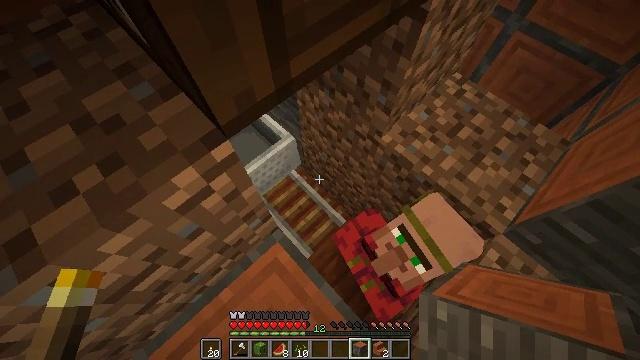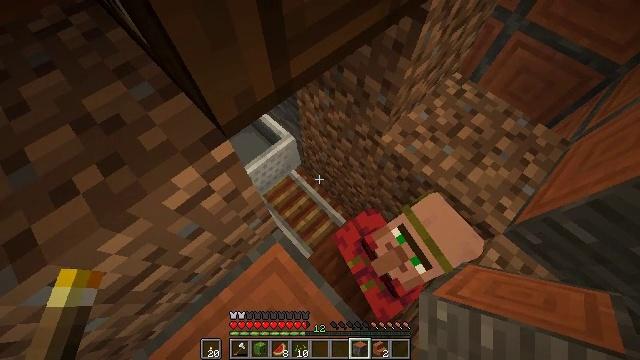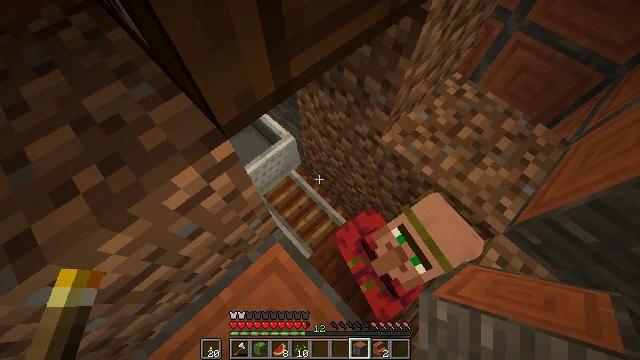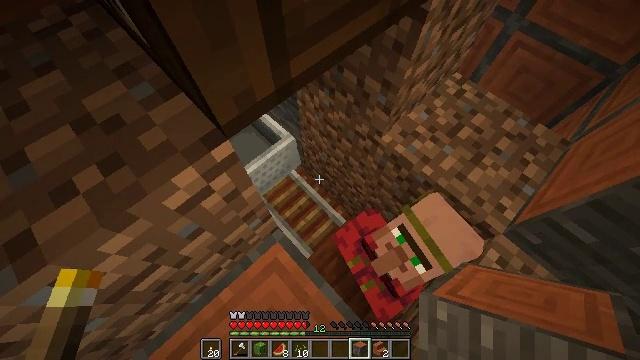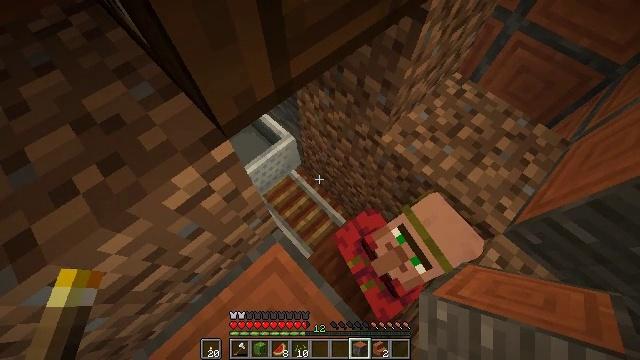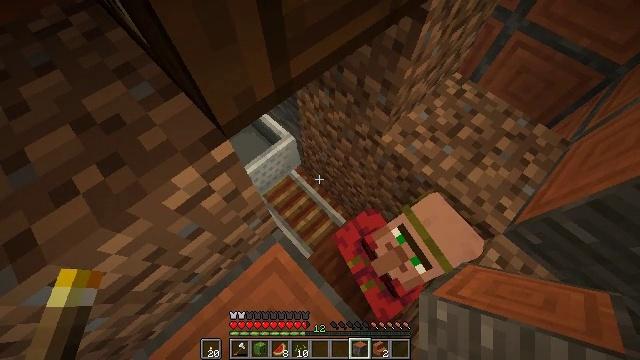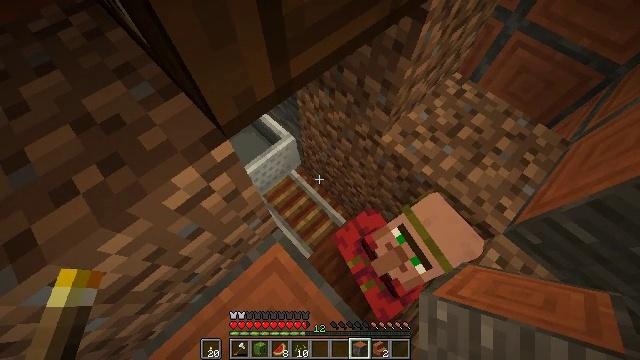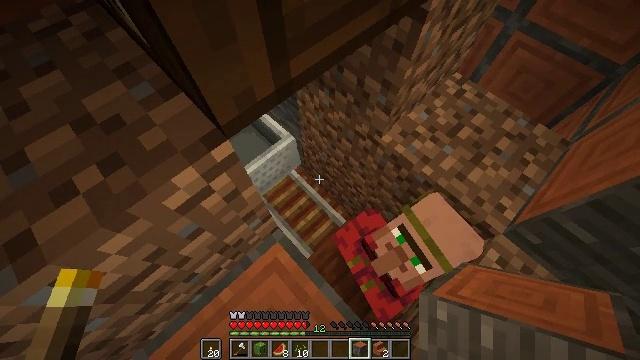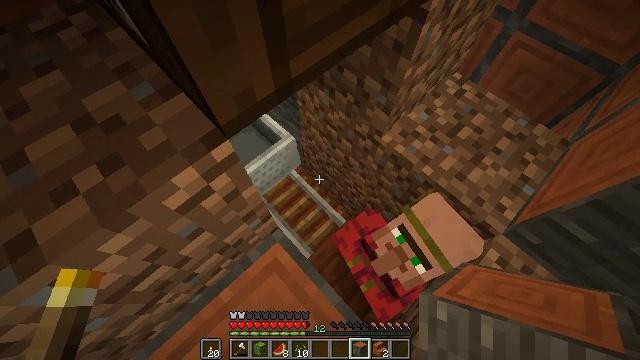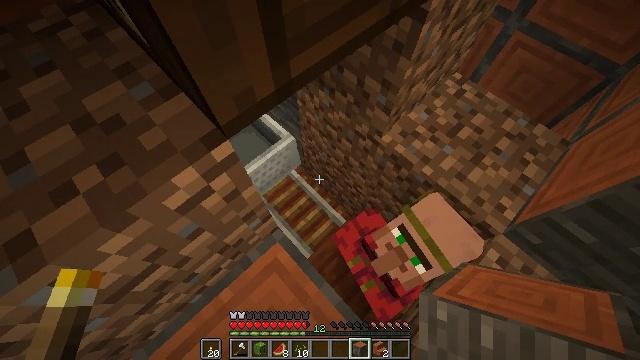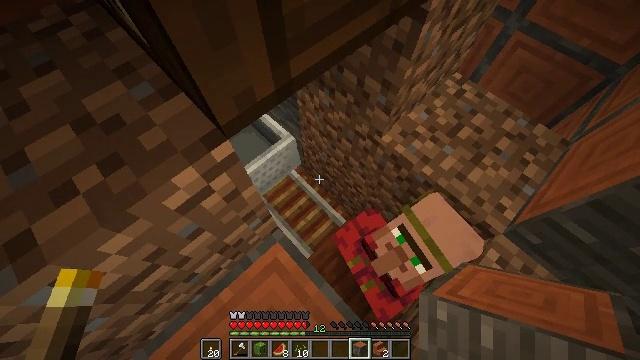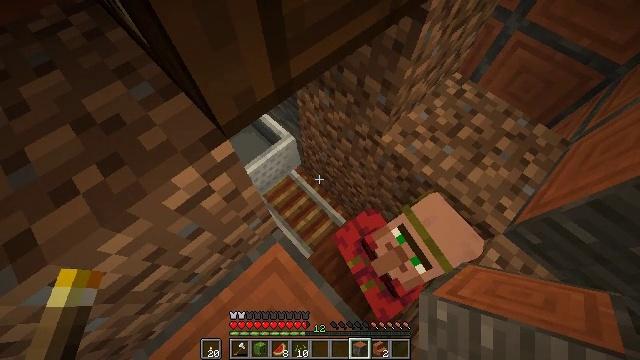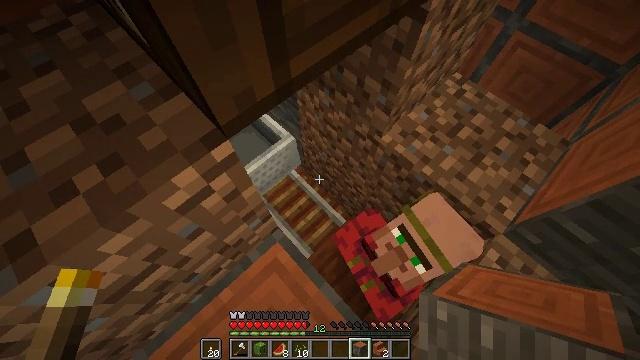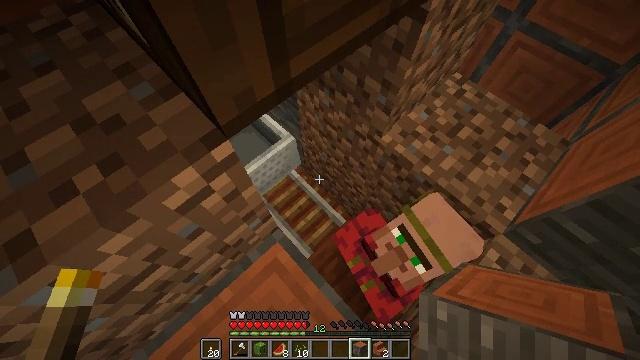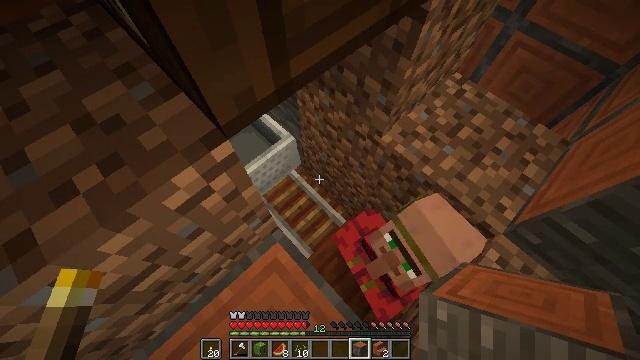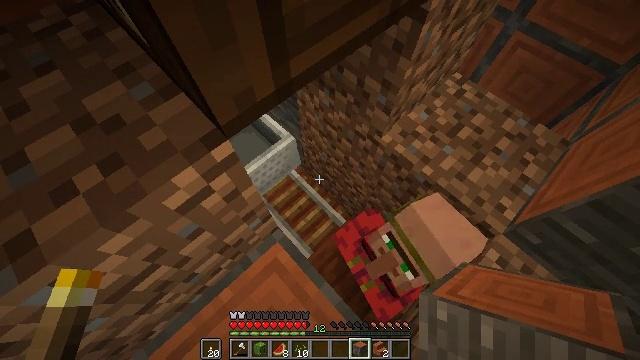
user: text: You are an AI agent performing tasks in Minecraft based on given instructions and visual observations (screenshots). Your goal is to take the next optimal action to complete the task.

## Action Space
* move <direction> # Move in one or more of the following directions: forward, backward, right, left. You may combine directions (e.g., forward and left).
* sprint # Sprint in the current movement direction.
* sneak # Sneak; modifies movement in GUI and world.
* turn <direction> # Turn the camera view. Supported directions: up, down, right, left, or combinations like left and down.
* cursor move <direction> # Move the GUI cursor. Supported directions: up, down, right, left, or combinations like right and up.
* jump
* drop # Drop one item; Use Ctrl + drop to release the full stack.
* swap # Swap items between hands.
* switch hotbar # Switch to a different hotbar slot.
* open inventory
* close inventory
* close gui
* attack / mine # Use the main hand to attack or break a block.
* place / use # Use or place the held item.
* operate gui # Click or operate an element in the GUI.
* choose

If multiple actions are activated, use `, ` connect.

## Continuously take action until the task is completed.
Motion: motion action
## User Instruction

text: Break the cartography table.
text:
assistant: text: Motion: no_op
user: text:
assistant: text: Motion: no_op
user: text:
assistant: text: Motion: no_op
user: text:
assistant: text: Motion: no_op
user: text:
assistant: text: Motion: no_op
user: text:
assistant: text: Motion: no_op
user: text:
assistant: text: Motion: no_op
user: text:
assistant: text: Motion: no_op
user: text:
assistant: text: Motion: no_op
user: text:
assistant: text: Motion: no_op
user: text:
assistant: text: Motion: no_op
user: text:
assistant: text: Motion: no_op
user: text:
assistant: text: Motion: no_op
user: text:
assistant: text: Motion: no_op
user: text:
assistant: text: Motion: no_op
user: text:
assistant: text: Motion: no_op
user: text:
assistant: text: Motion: no_op
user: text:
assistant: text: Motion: no_op
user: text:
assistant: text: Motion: no_op
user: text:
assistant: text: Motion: no_op
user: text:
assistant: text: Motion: no_op
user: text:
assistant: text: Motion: no_op
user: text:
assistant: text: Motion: no_op
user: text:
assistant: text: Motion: no_op
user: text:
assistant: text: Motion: no_op
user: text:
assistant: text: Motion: no_op
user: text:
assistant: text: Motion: no_op
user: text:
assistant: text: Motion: no_op
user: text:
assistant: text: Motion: no_op
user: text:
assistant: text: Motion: no_op